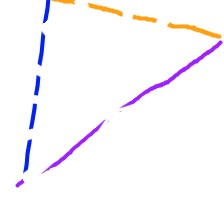
Shape: triangle